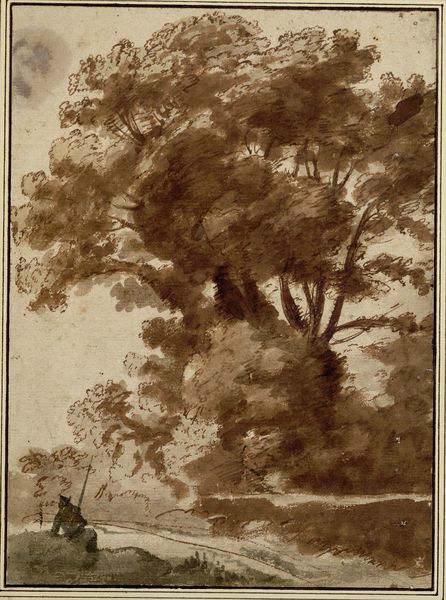
Titel: Baumgruppe mit ruhendem Hirten
Künstler: Claude Gellée
Standort: Wien
Institution: Albertina, Wien
Schlagwörter: baum, blätter, feder, himmel, laub, mann, schatten, wolken, aquarell, fluss, grün, landschaft, sitzen, teich, äste, bewegung, braun, grau, hut, skizze, zeichnung, gras, weg, wiese, wolke, mensch, rahmen, rembrandt, stein, bild, birke, feld, kalt, natur, wind, büsche, gebüsch, pfad, blatt, krone, wald, stock, sitze, stab, studie, fischer, fläche, farbe, pause, rast, rand, sepia, tusche, wasserfarben, bruan, gemalt, zweig, rückenfigur, waffe, dynamik, angel, entwurf, tinte, fleck, jäger, wanderer, gärtner, eiche, hirte, schäfer, buche, knick, lavierung, angler, angeln, rembrand, blättter, kunstwerk, modellierung, bildfüllend, stag, düstetr